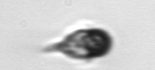
Label: Mesodinium